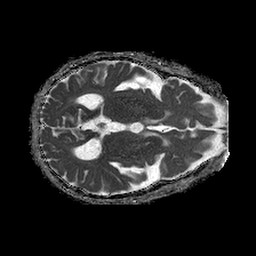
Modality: ADC
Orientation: axial
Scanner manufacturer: philips
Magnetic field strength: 1.5 T
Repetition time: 4.6 s
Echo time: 0.08517 s